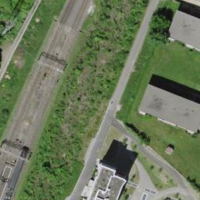
EUNIS habitat code: 54
Species observed at this site:
Tussilago farfara
Anthyllis vulneraria